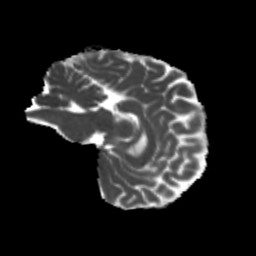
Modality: MD
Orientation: sagittal
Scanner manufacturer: siemens
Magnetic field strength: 3 T
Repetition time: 4 s
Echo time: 0.0594 s